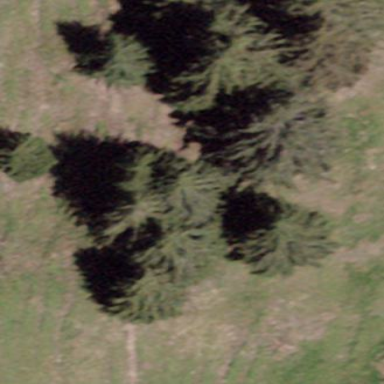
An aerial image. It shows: Forest area.